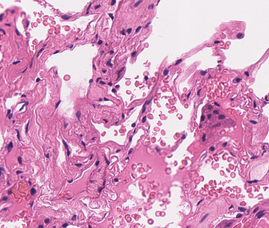
Tumor epithelial tissue: no
Tumor-associated stroma tissue: no
Normal tissue: yes